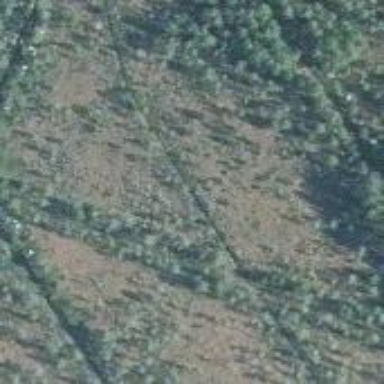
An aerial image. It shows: Patch of scrub vegetation.